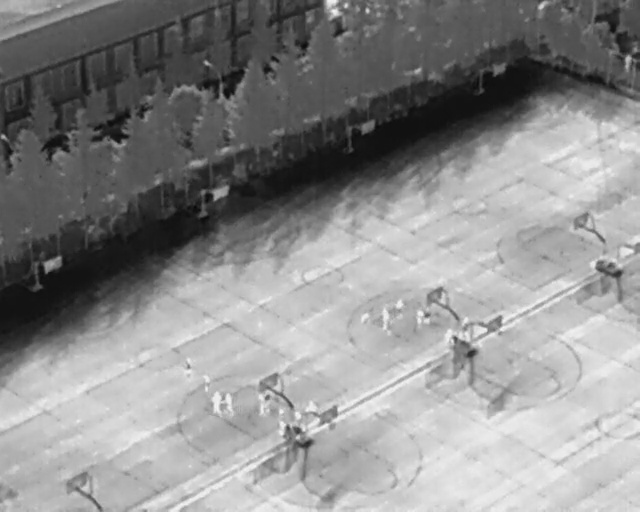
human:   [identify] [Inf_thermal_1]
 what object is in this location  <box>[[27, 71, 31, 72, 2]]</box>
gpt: <ref>1 medium person at the bottom left</ref>